Interaction volume radius: 5 \u00c5
Interaction volume height: 20 \u00c5
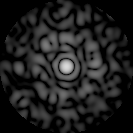
Disorder parameter: 0.7956